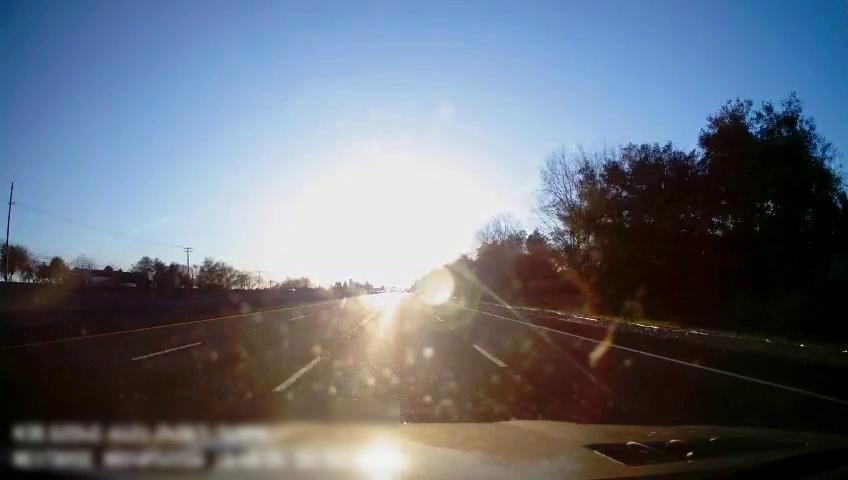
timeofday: Day
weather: Sunny
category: Drivable Space
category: Lanes | Alternate Lane
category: Lanes | Alternate Lane
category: Lanes | Current Lane
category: Lanes | Current Lane
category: Lanes | Alternate Lane